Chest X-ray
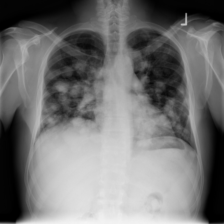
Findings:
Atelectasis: negative
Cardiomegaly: negative
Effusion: negative
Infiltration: negative
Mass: negative
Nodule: negative
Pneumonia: negative
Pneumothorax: negative
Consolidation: negative
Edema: negative
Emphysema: negative
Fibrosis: negative
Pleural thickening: negative
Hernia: negative